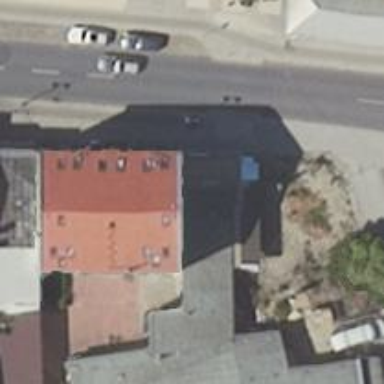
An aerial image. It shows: Pub.